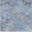
Piece: xx